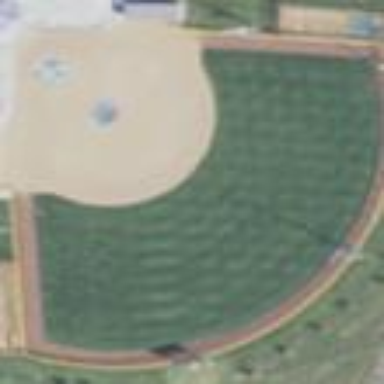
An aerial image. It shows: Softball pitch for leisure and sport activities.